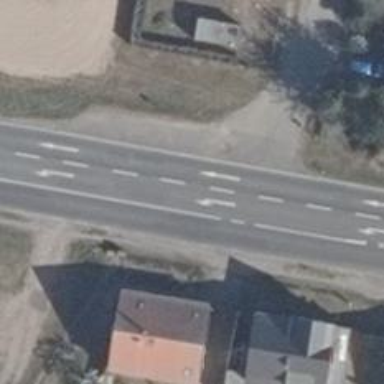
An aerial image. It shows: Asphalt road classified as primary highway.